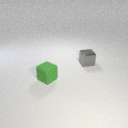
small green rubber cube in front of small gray metal cube